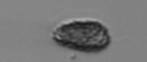
Label: Pseudochattonella_farcimen